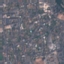
Land use / land cover class: Residential